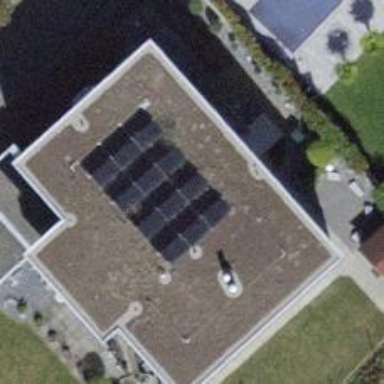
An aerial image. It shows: Solar photovoltaic panel generator.